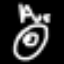
Label: donut